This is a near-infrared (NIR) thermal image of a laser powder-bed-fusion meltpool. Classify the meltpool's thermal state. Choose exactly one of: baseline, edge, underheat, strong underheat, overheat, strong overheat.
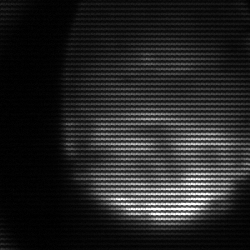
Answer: edge